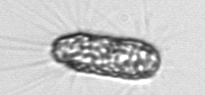
Label: Corethron_hystrix